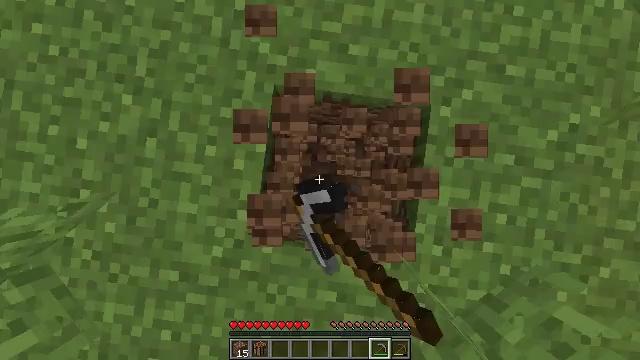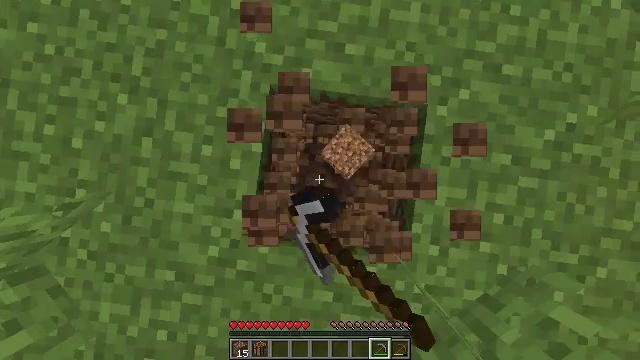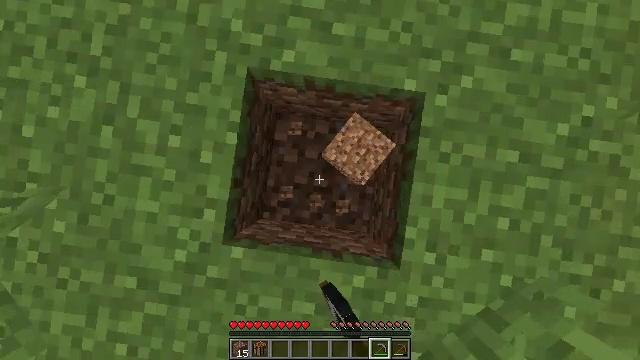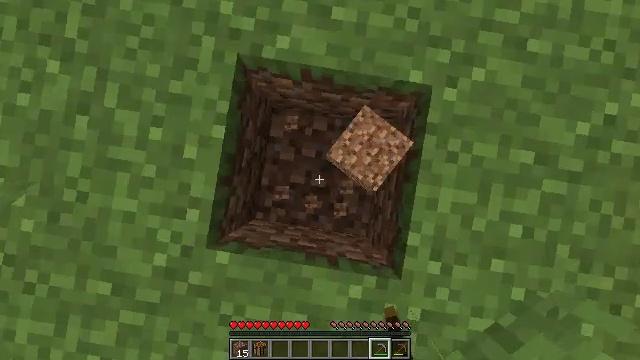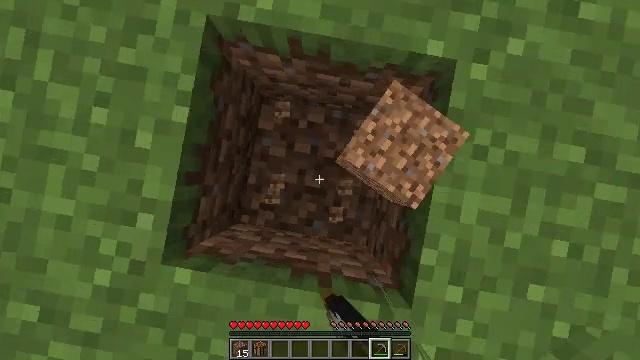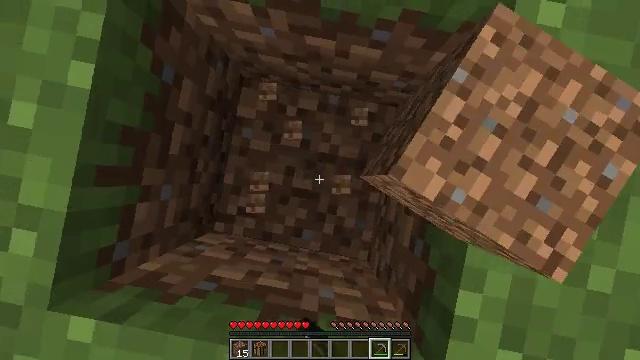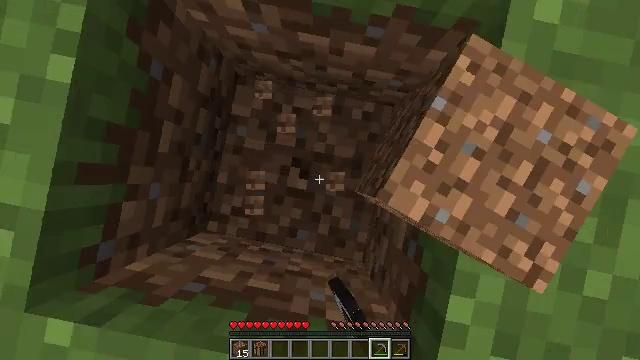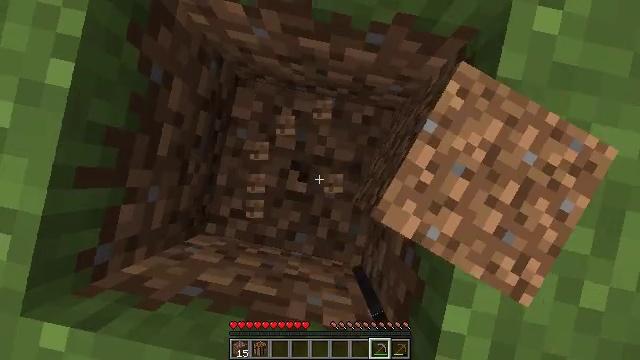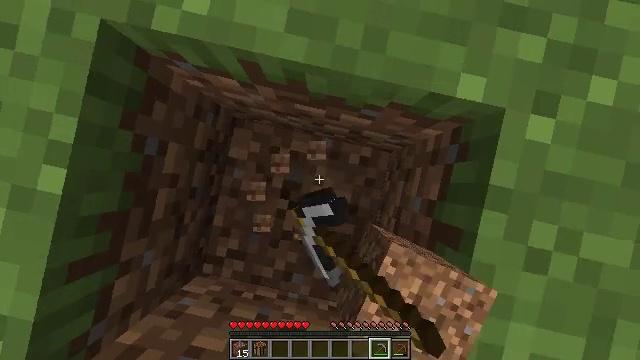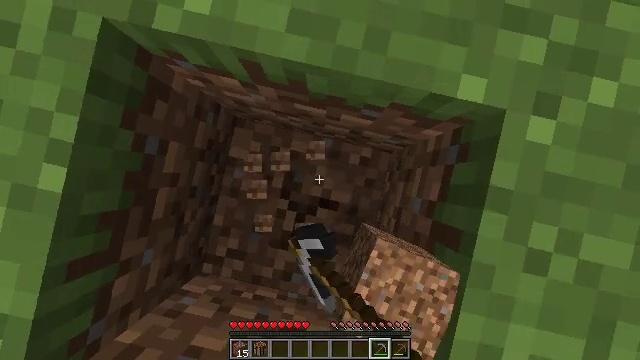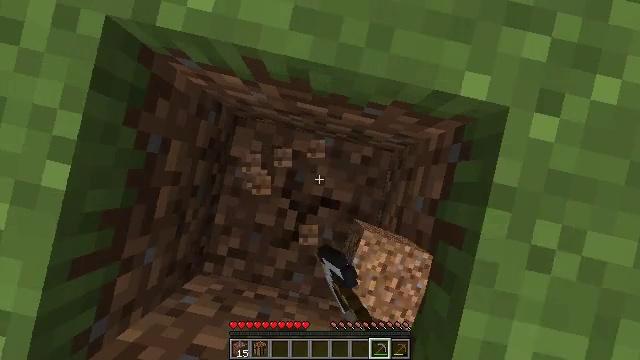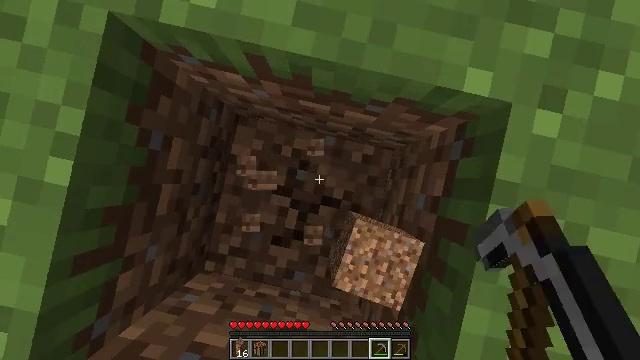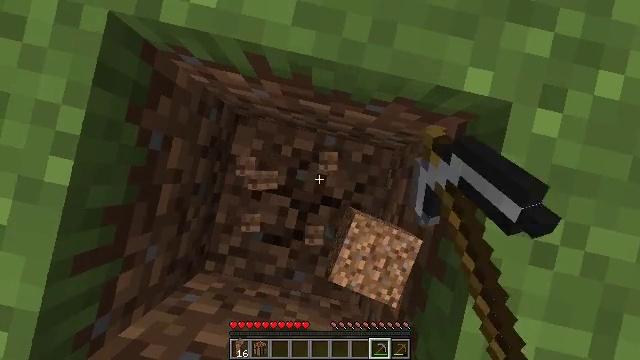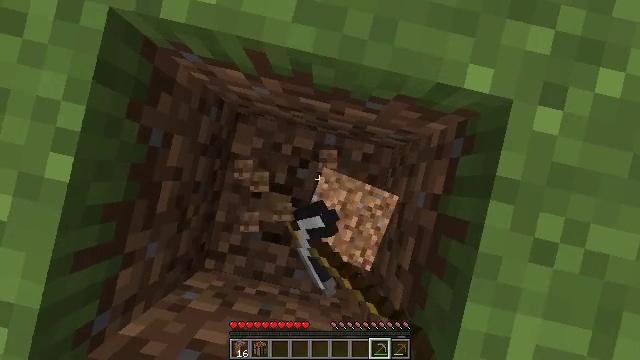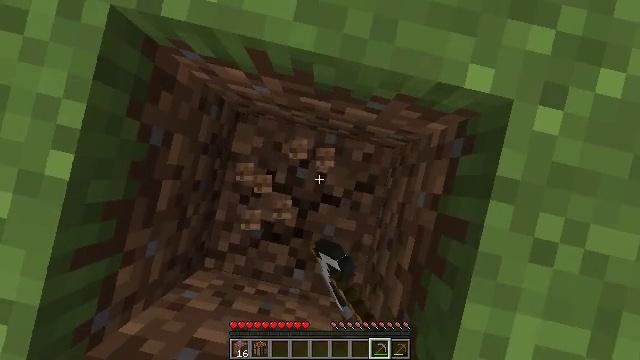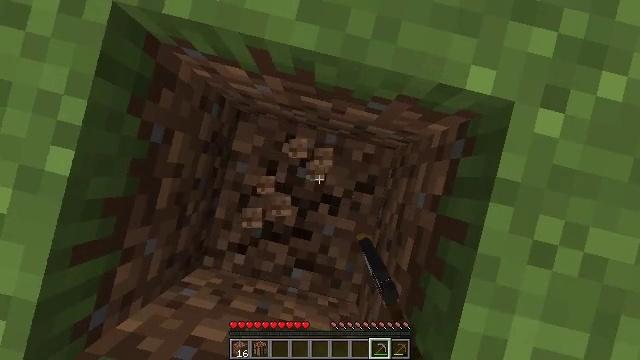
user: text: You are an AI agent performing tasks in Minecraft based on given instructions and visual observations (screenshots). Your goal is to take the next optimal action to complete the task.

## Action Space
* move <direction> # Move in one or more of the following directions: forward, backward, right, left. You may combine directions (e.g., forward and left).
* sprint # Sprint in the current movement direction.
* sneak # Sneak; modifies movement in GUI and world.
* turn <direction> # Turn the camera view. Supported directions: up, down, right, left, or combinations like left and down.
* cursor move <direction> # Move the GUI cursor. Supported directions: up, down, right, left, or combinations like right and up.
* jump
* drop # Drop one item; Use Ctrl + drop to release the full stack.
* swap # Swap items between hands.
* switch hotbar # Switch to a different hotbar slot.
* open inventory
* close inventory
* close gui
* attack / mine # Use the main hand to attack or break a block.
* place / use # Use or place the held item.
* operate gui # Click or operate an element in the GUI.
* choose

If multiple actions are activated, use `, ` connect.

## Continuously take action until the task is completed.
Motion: motion action
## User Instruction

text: Collect dirt by holding left button.
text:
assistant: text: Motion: attack / mine
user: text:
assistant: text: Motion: attack / mine
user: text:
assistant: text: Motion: turn left, attack / mine
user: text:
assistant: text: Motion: turn left, attack / mine
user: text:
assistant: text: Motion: attack / mine
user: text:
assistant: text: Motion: attack / mine
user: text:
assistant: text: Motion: move forward, attack / mine
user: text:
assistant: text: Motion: move forward, attack / mine
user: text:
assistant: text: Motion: attack / mine
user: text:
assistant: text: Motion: attack / mine
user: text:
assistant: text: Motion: attack / mine
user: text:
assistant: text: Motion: attack / mine
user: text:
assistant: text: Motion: attack / mine
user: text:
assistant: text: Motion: attack / mine
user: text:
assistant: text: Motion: attack / mine
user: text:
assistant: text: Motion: attack / mine
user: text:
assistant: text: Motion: attack / mine
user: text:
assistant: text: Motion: attack / mine
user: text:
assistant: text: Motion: attack / mine
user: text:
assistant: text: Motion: attack / mine
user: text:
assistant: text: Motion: attack / mine
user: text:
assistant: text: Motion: attack / mine
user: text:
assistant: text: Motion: attack / mine
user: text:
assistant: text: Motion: attack / mine
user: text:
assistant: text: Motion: attack / mine
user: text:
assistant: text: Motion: attack / mine
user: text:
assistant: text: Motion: attack / mine
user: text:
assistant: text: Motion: attack / mine
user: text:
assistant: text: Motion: attack / mine
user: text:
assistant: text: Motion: attack / mine